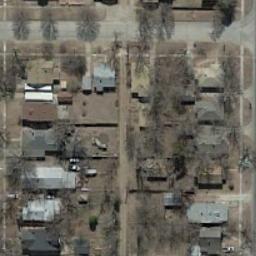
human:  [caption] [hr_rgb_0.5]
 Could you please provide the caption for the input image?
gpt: The trees in the mid-sized residential areas are not green .

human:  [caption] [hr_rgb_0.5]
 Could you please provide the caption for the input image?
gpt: Many buildings of different shapes are in medium residential area .

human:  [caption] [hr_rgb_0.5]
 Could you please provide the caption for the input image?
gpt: The dense medium residential area has some neatly arranged houses and some roads go through the medium residential area .

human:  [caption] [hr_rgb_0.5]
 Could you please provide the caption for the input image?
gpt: The medium residential is on the bare land next to the road .

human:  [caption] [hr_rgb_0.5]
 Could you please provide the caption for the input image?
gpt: There are many withered trees and some buildings on the medium residential area .